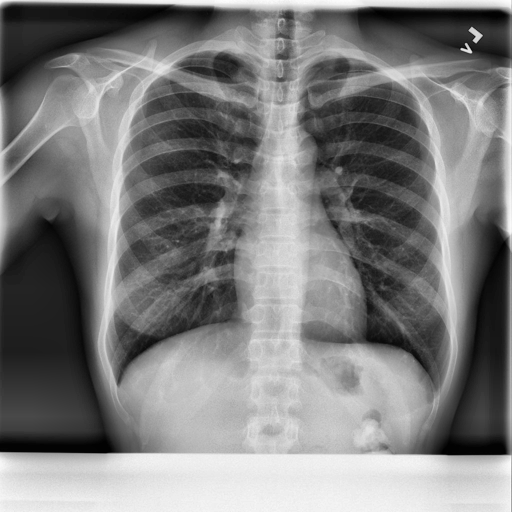
Finding: NORMAL